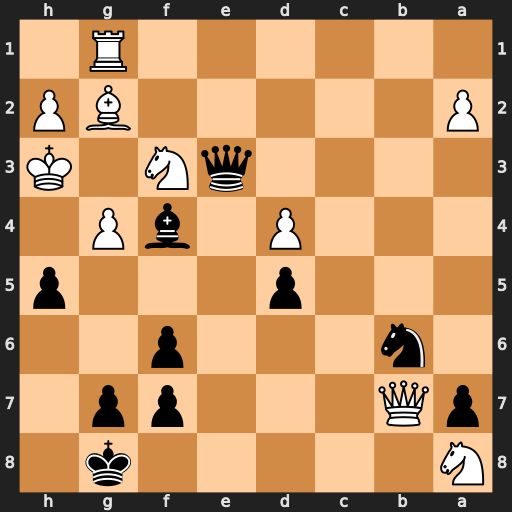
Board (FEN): N5k1/pQ3pp1/1n3p2/3p3p/3P1bP1/4qN1K/P5BP/6R1
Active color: b
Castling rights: -
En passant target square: -
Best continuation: hxg4+ Kxg4 Bd6 Bh1 Qe6+ Kh4 Qf5 Ne5 g5+